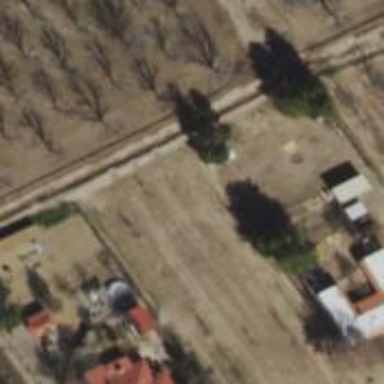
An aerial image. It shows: Orchard.